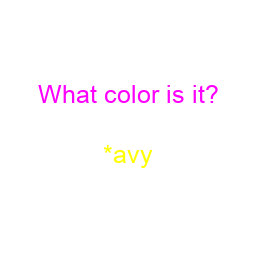
Color: yellow
Color name shown: navy
Background color: white
Question text color: magenta